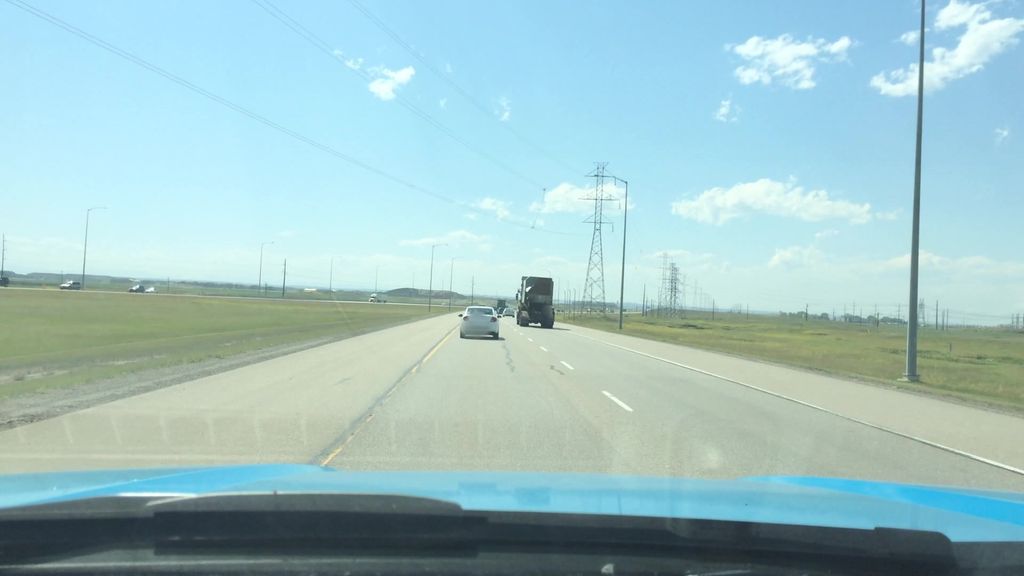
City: calgary